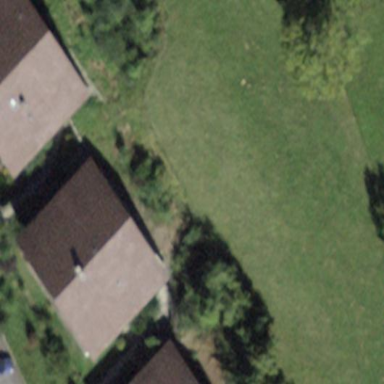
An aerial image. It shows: Residential building.